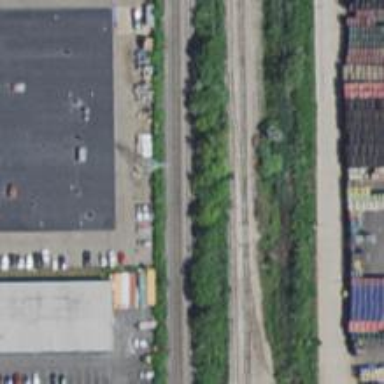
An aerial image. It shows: Railway spur service.